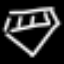
Label: diamond